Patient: sex M, age 72
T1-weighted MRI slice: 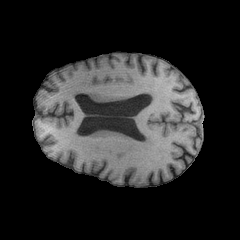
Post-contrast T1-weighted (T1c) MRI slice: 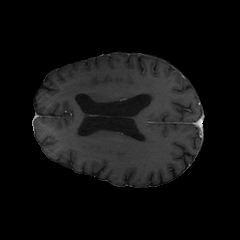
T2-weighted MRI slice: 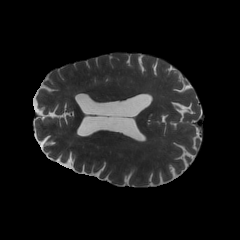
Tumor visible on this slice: no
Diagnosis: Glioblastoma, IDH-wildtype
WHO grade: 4